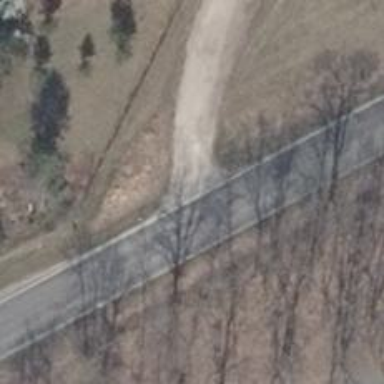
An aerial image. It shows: Secondary road with asphalt surface and no sidewalk.